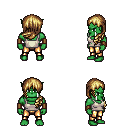
a pixel art fantasy rpg character, male body template, orc, green skin, white pirate shirt, gold greaves, blonde left-swept hairstyle, leather bracers, four views (front, back, left, right), 2x2 character sprite sheet, small pixel art, hard edges, no anti-aliasing